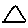
Label: triangle